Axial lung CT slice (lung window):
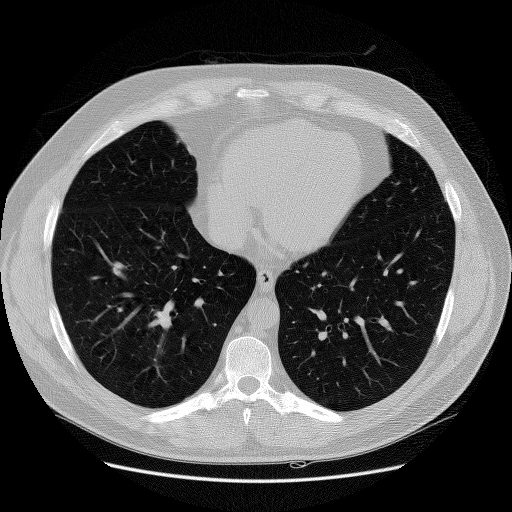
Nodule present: no